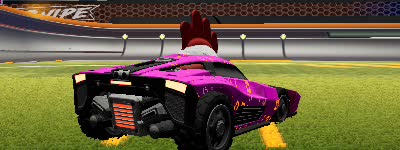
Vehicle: breakout